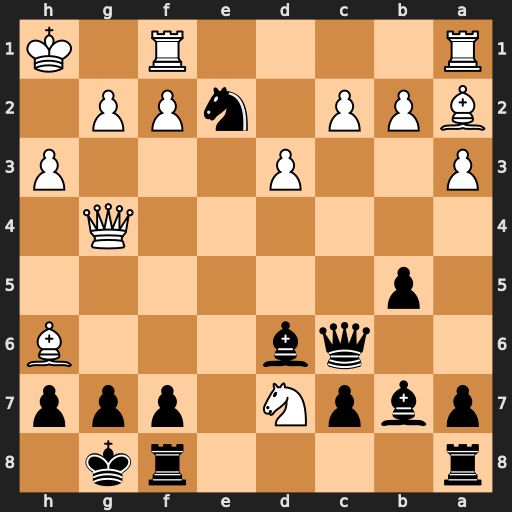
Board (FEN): r4rk1/pbpN1ppp/2qb3B/1p6/6Q1/P2P3P/BPP1nPP1/R4R1K
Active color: b
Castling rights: -
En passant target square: -
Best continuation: Ng3+ Qxg3 Bxg3